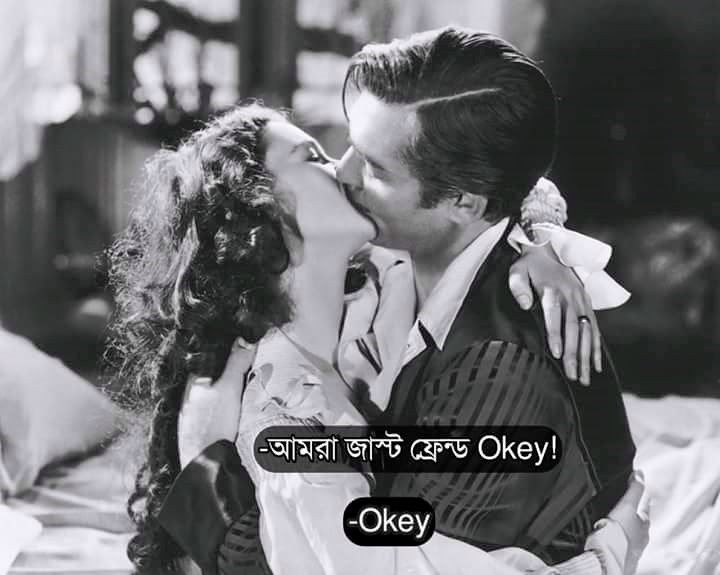
Text: আমরা জাস্ট ফ্রেন্ড  Okey!    -Okey
Label: Hate
Hate category: Personal Offence
Targeted group: Individual